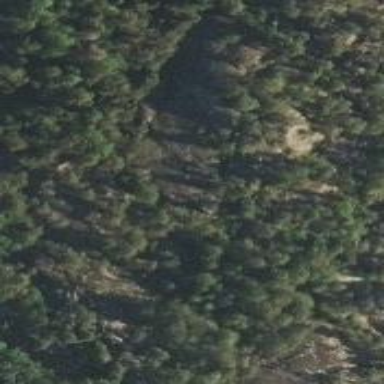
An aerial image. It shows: Landscape dominated by bare rock.